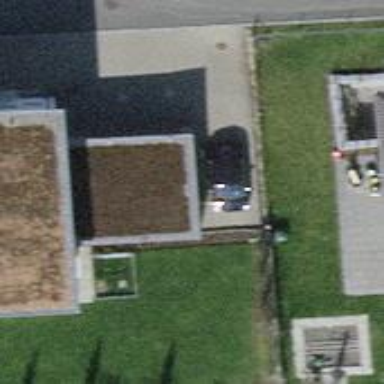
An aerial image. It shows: Garage building.